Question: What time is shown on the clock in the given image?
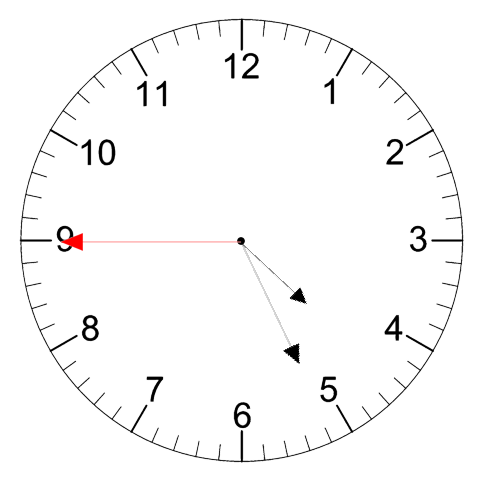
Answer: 04:25:45